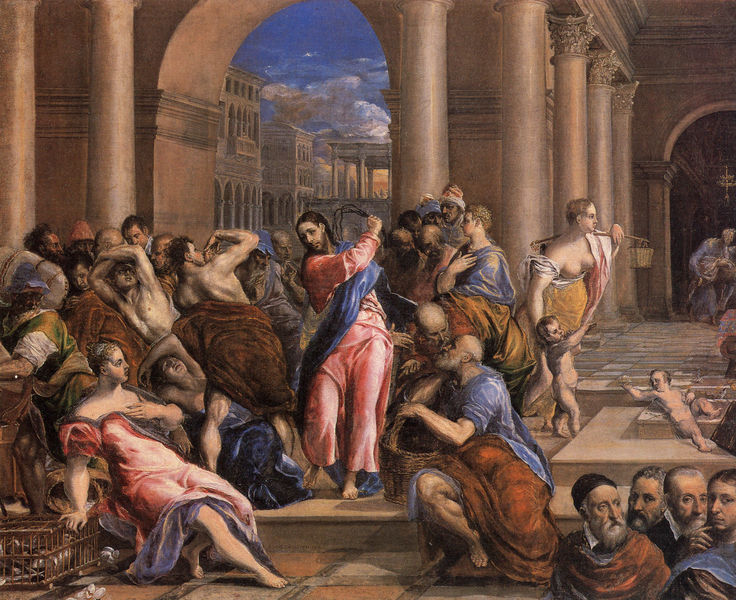
Titel: Die Vertreibung der Wechsler aus dem Tempel
Künstler: El Greco
Standort: Minneapolis (Minnesota)
Institution: The Minneapolis Institute of Arts
Schlagwörter: blau, dunkel, feuer, gemälde, gruppe, himmel, kampf, mann, nackt, schatten, umhang, wolken, frauen, gelb, grün, menschen, sitzen, stadt, abend, ausschnitt, bewegung, braun, brust, busen, fenster, frau, haar, hell, hut, köpfe, licht, männer, nacht, schwarz, szene, säule, säulen, tür, gebäude, haus, rot, tuch, leute, menge, alt, bart, bärte, mütze, wand, architektur, arm, bibel, lang, stein, gelehrte, innenraum, öl, häuser, vögel, kirche, rauch, boden, gewand, haare, mantel, gewänder, händler, innen, kind, klassizismus, personen, renaissance, rosa, handel, kinder, engel, beine, brüste, kuss, liegen, bogen, hof, baby, markt, pilaster, saal, rundbogen, angst, schlacht, treppe, zerstörung, muskeln, vergnügen, glanz, korb, stufe, stufen, halbnackt, nackte, entblößt, tor, halle, antike, greis, religion, babys, tauben, fliesen, schrecken, denker, peitsche, kapitelle, rom, öffnung, christus, jesus, toga, rundbögen, tempel, käfig, putten, eimer, vertreiben, vertreibung, jerusalem, joch, klassik, ausholen, schlagen, rute, klassisch, akanthus, vorhalle, peitschen, synagoge, reinigung, freudenhaus, geiselung, geisel, bruste, füßr, zurückweichen, geißeln, züchtigung, pharisäer, badehaus, verjagung, u, jersulem, ausweichen